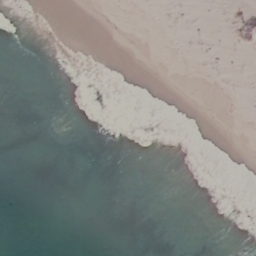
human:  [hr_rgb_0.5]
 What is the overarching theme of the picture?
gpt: beach